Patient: sex M, age 78
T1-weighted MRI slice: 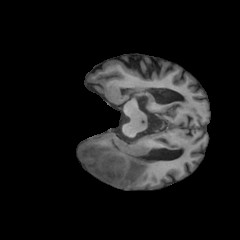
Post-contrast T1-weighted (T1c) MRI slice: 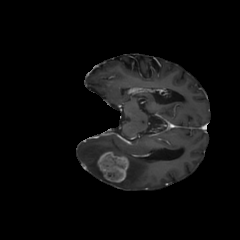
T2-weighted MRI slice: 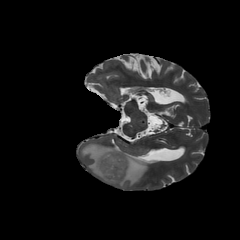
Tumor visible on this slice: yes
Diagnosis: Glioblastoma, IDH-wildtype
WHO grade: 4